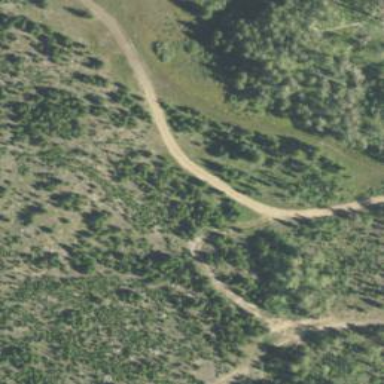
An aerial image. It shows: Intermediate difficulty Nordic skiing trail. The trail is groomed for classic and skating skiing.